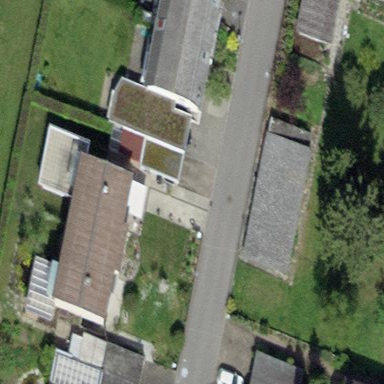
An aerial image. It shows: Building.